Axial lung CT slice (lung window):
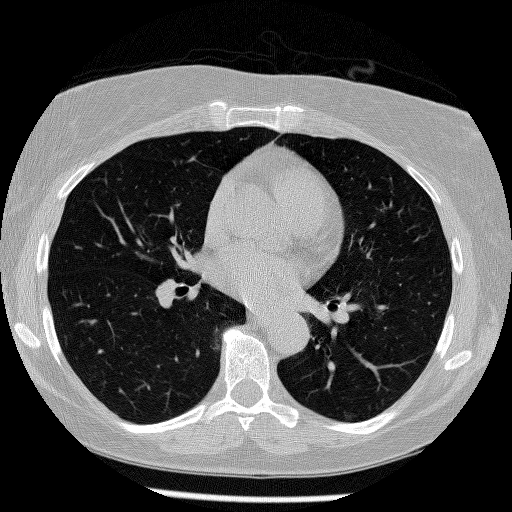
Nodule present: no